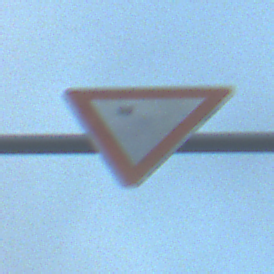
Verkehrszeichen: VorfahrtGewaehren
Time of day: SunriseSunset
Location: Outdoor (Beach)
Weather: PartlyCloudy
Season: NotSpecified
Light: Natural